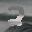
Label: 2